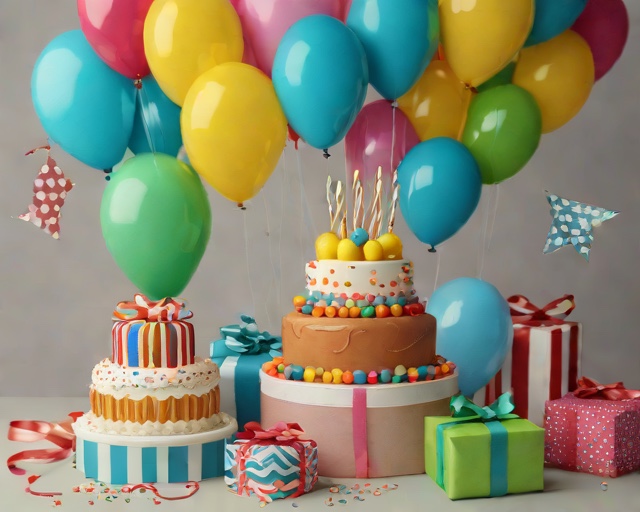
Category: Birthday